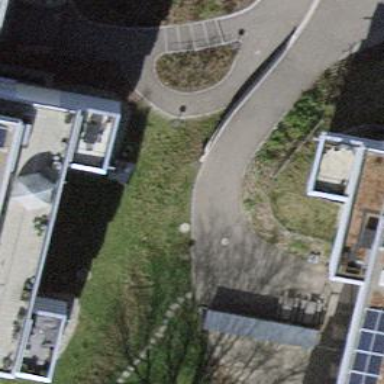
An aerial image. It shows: Asphalt footway.